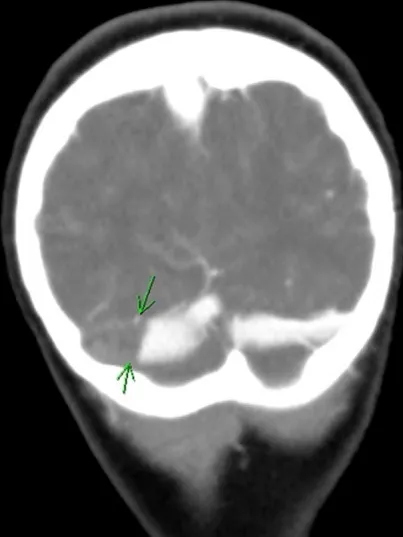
Head CT with contrast arrows indicate the thrombosis within the right transverse sinus; minimal contrast is seen past the thrombosis indicating near-complete obstruction of the vessel.
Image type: radiology (ct)